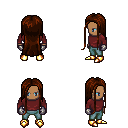
a pixel art fantasy rpg character, male body template, human, dark skin, maroon long-sleeve shirt, teal pants, brown extra-long hairstyle, metal gloves, gold boots, four views (front, back, left, right), 2x2 character sprite sheet, small pixel art, hard edges, no anti-aliasing